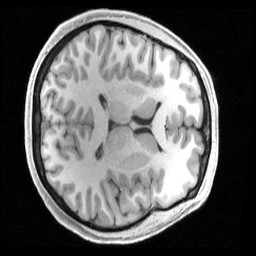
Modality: T1w
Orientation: axial
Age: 26
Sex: female
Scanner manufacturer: siemens
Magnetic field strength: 3 T
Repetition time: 2.4 s
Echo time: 0.00231 s